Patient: sex F, age 62
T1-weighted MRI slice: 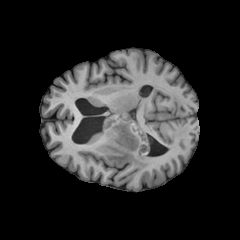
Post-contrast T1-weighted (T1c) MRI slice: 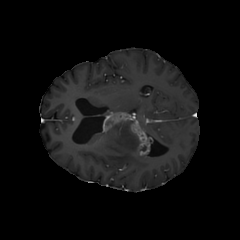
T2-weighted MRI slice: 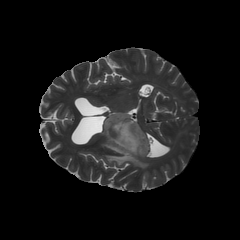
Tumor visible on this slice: yes
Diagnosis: Glioblastoma, IDH-wildtype
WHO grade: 4